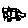
Label: car